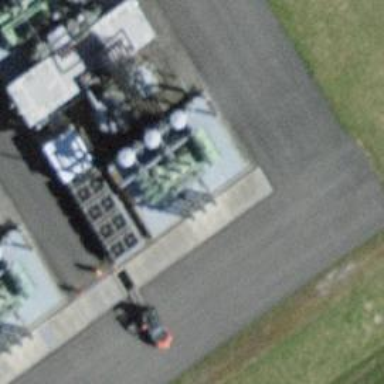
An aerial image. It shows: Generator powered by electricity.